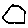
Label: hexagon